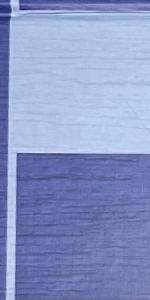
Label: Empty